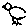
Label: bird